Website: slack
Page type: billing-address
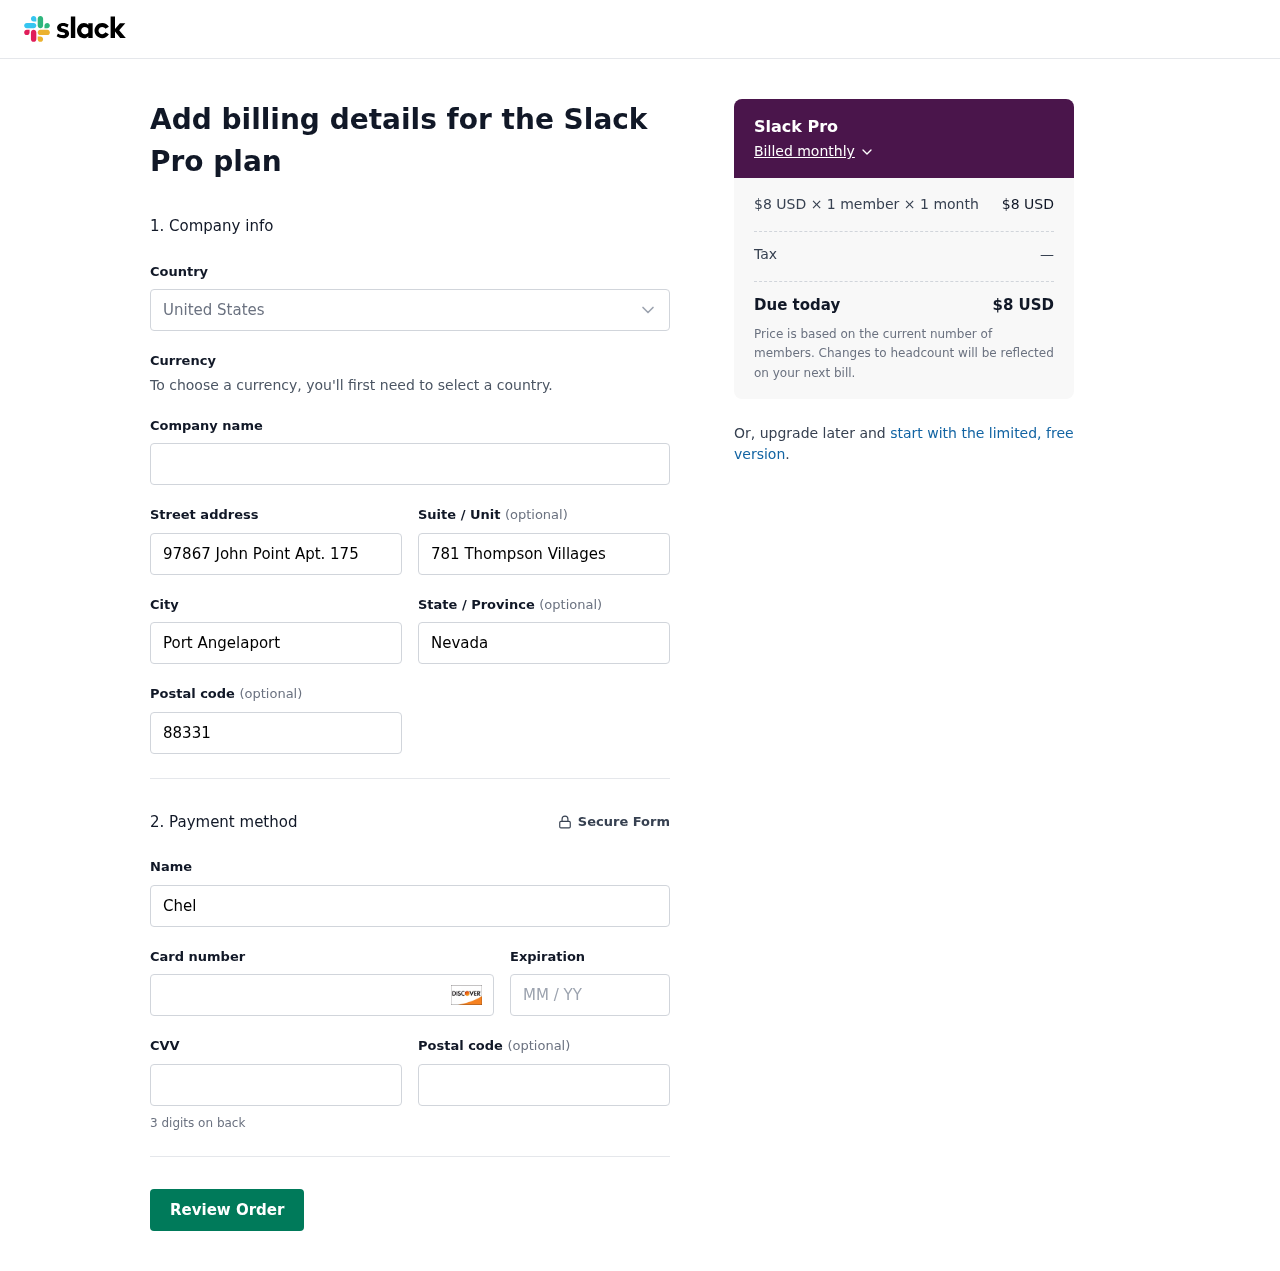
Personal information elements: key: PII_CARD_CVV
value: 016
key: PII_CARD_EXPIRY
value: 08/26
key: PII_CARD_NUMBER
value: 6011 6668 9129 1041
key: PII_CITY
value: Port Angelaport
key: PII_COUNTRY
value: United States
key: PII_FULLNAME
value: Chelsea Griffin
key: PII_POSTCODE
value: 88331
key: PII_POSTCODE2
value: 20414
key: PII_STATE
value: Nevada
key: PII_STREET
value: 97867 John Point Apt. 175
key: PII_STREET2
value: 781 Thompson Villages
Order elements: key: ORDER_PLAN_PRICE
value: $8 USD
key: ORDER_NUM_MEMBERS
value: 1 member
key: ORDER_NUM_MONTHS
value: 1 month
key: ORDER_SUBTOTAL
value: $8 USD
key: ORDER_TAX
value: —
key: ORDER_TOTAL
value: $8 USD